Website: lowes
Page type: customer-info-address
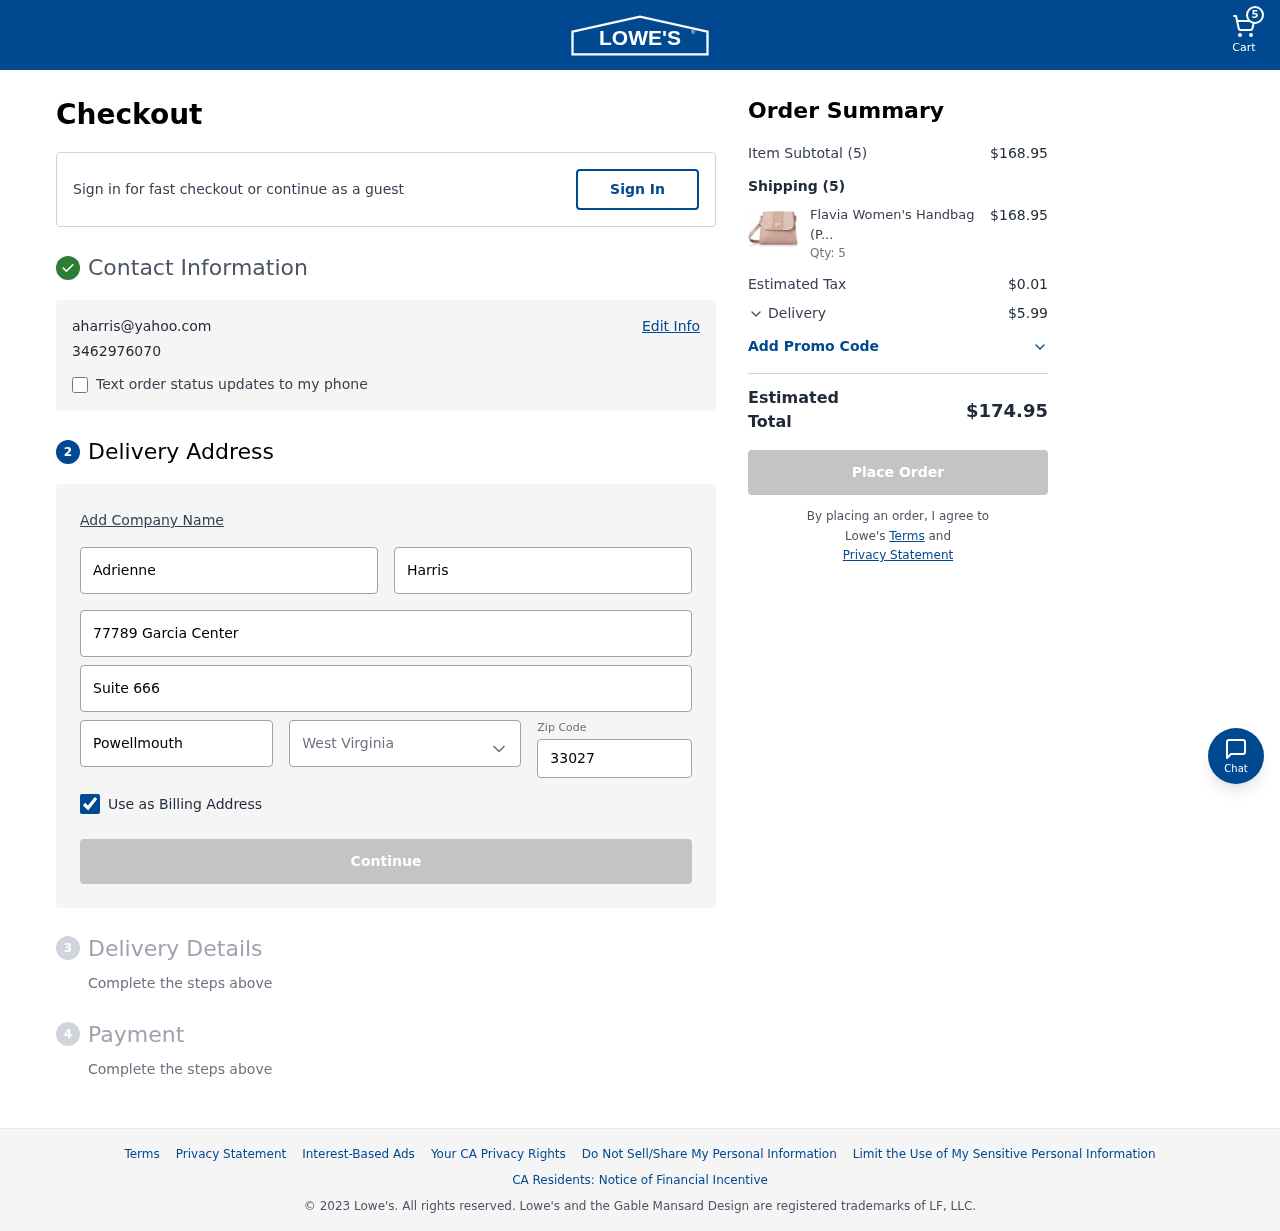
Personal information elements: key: PII_CITY
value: Powellmouth
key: PII_EMAIL
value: aharris@yahoo.com
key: PII_FIRSTNAME
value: Adrienne
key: PII_LASTNAME
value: Harris
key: PII_PHONE
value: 3462976070
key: PII_POSTCODE
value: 33027
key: PII_STATE
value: West Virginia
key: PII_STREET
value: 77789 Garcia Center
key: PII_STREET2
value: Suite 666
Product elements: key: PRODUCT1_NAME
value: Flavia Women's Handbag (Pink)
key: PRODUCT1_QUANTITY
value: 5
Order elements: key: ORDER_NUM_ITEMS
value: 5
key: ORDER_SUBTOTAL
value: $168.95
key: ORDER_NUM_ITEMS2
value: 5
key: ORDER_SUBTOTAL2
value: $168.95
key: ORDER_TAX
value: $0.01
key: ORDER_SHIPPING_COST
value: $5.99
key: ORDER_TOTAL
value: $174.95